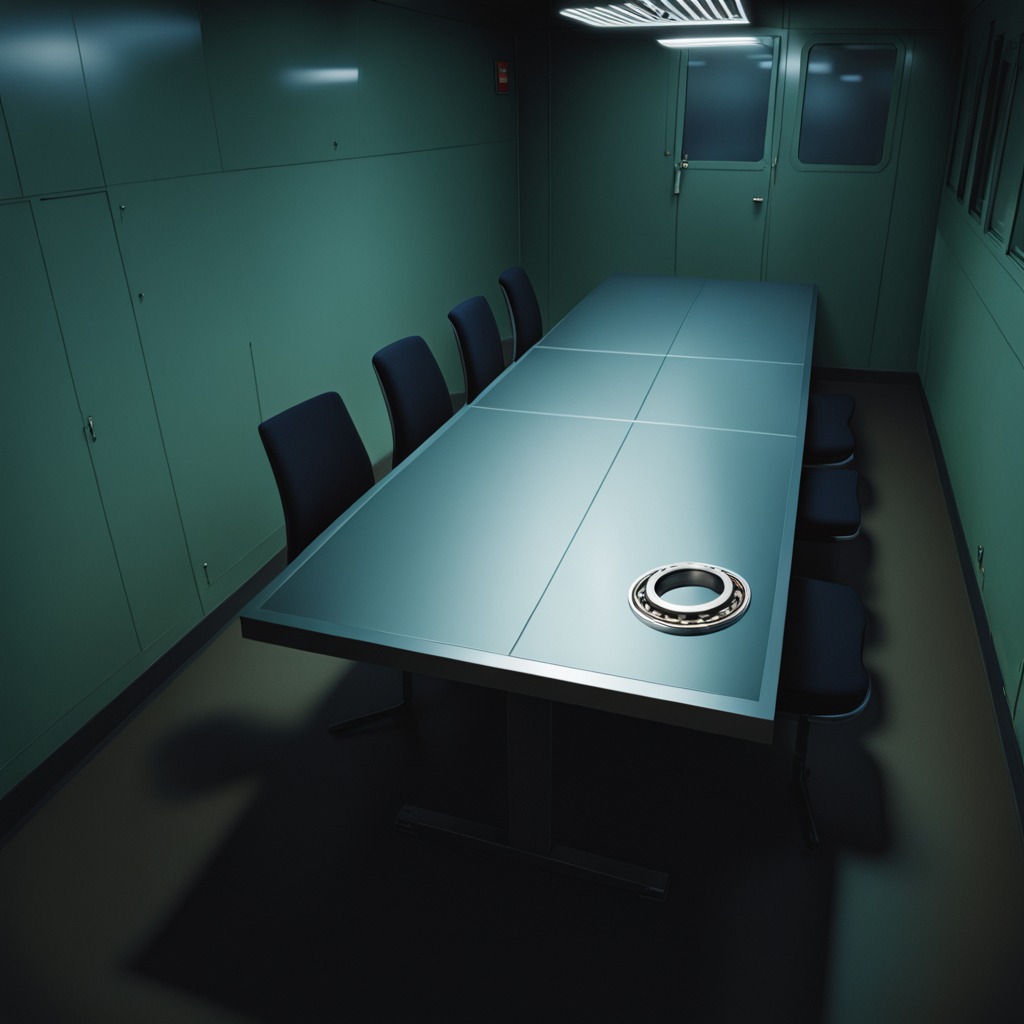
A metal ball bearing is lying on a clean empty table in a railway signal maintenance room lit by harsh overhead fluorescents photorealistic surface textures crisp shadows high dynamic range